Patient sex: M
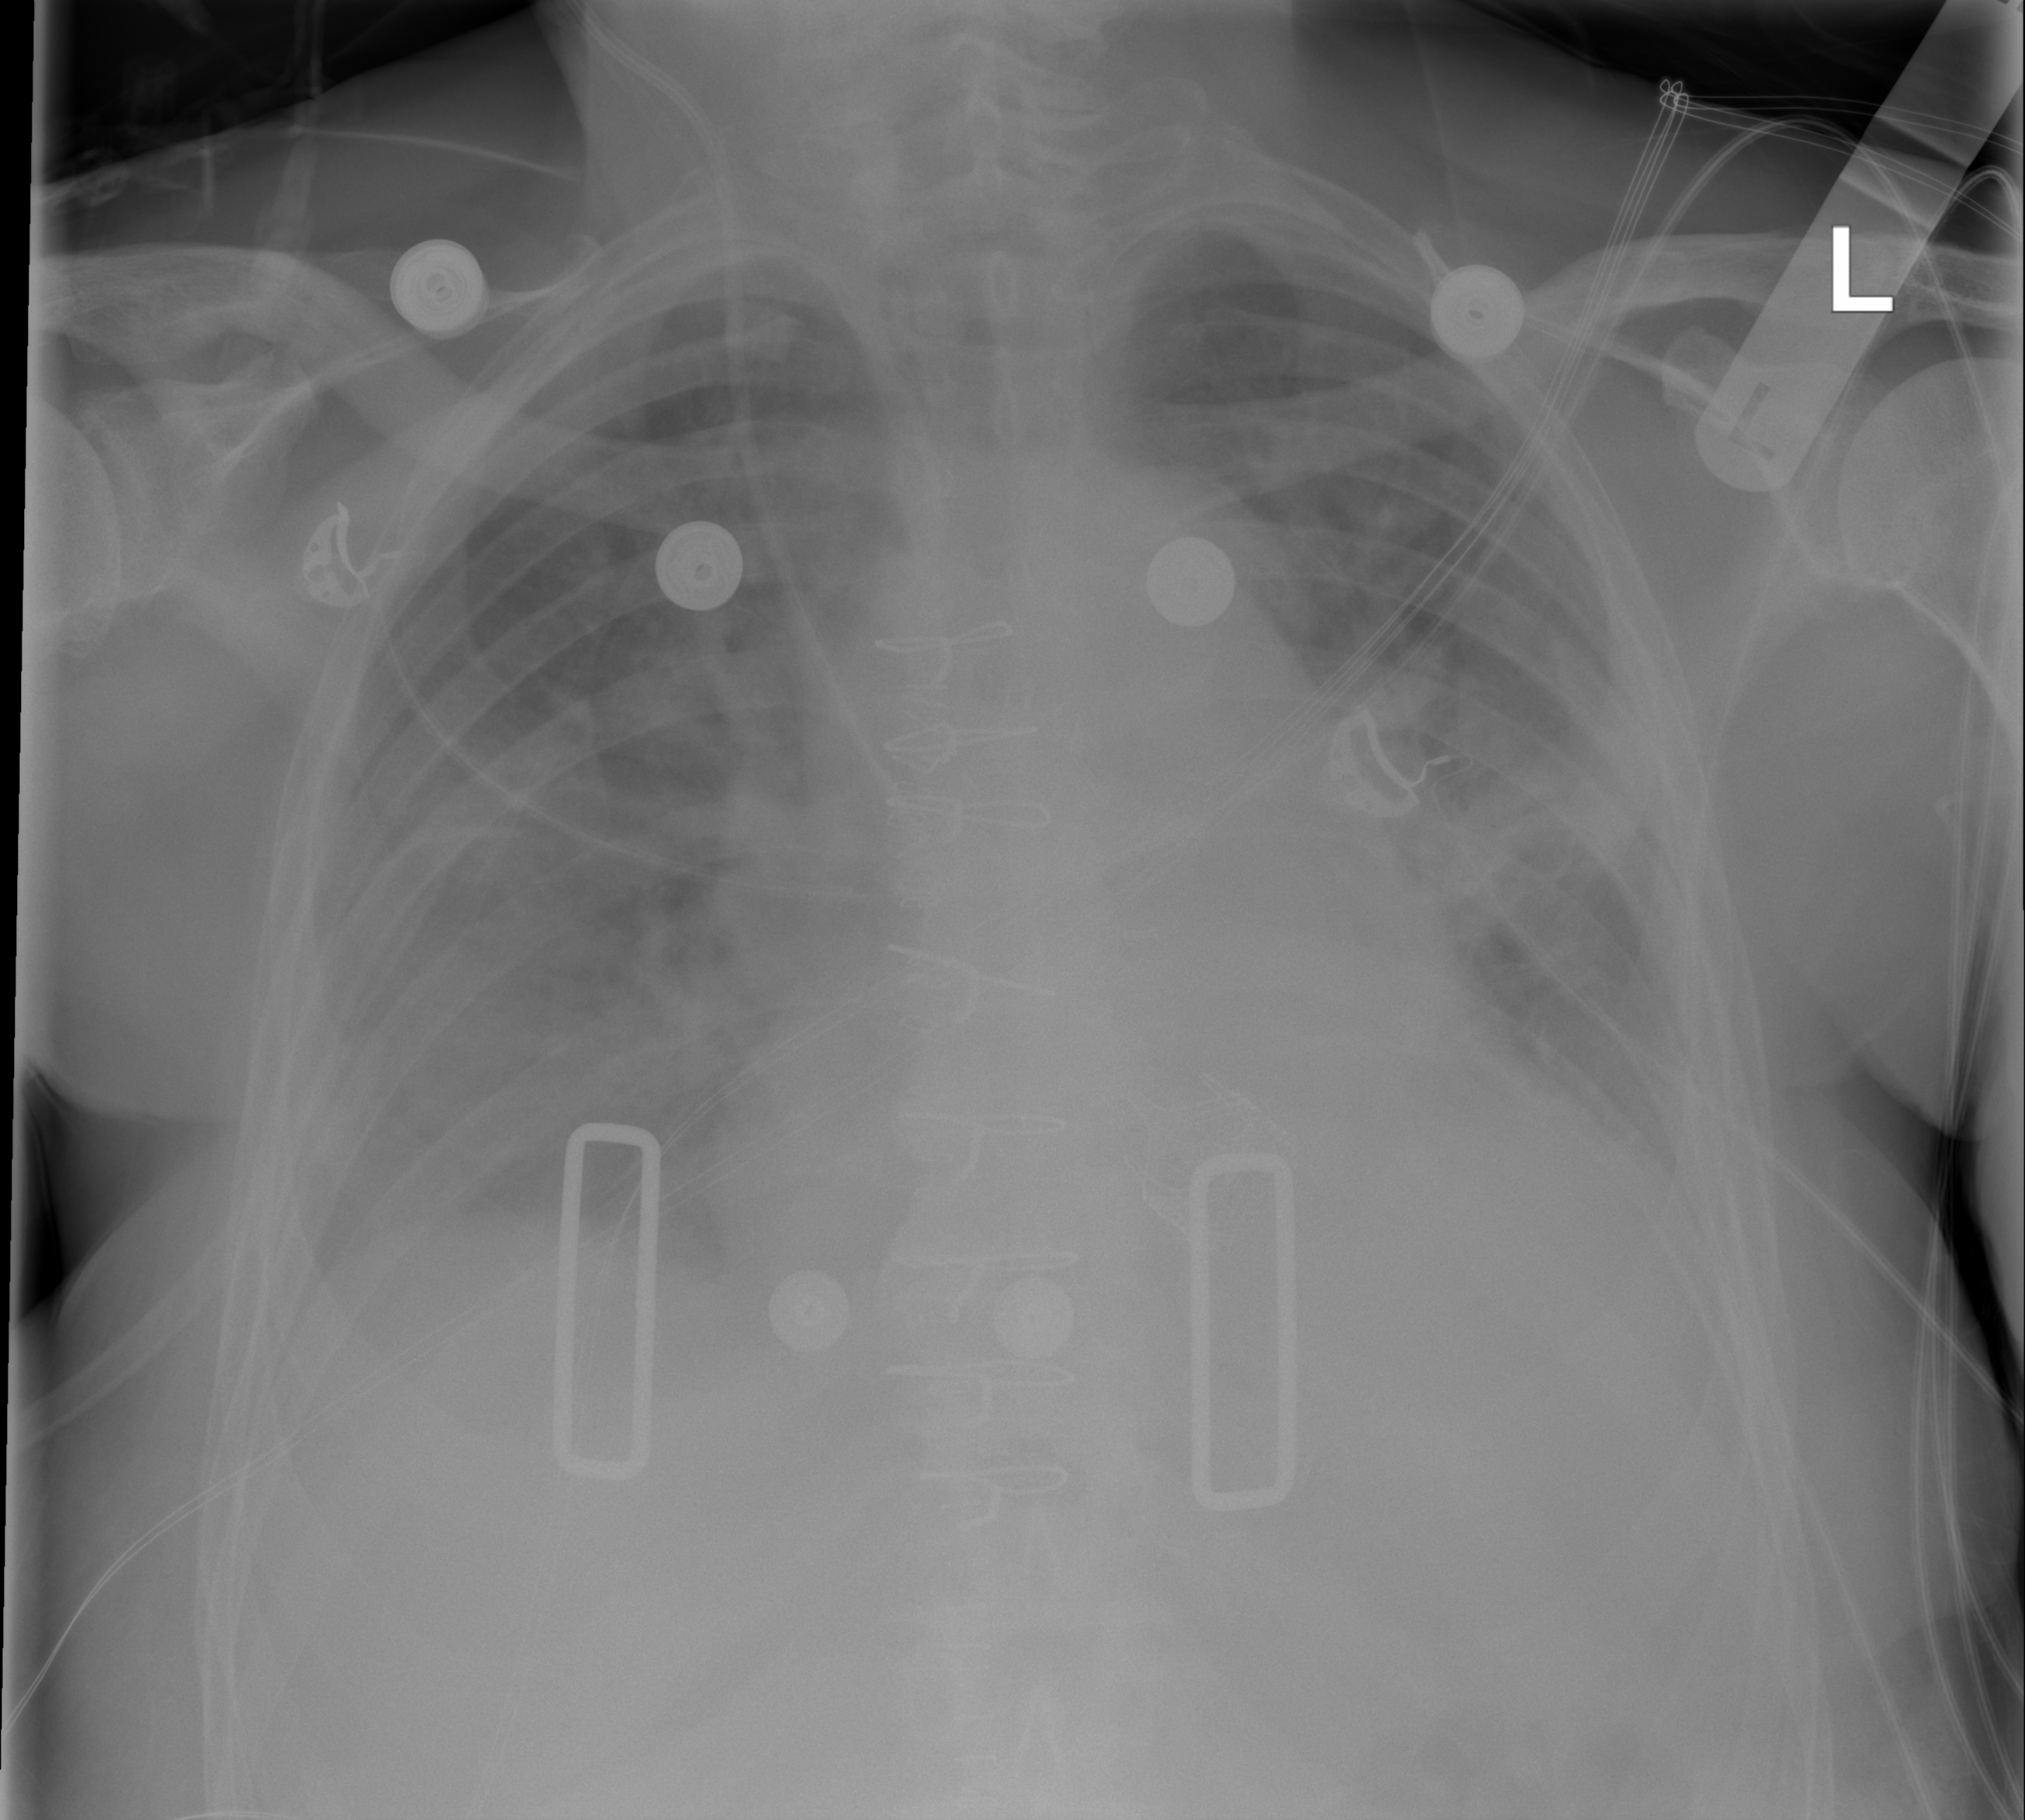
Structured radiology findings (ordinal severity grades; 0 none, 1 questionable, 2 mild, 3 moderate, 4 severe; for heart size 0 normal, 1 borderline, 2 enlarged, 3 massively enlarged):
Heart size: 2
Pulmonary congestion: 2
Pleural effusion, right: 2
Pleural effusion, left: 2
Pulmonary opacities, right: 2
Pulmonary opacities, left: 2
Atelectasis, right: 2
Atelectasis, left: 2